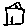
Label: house